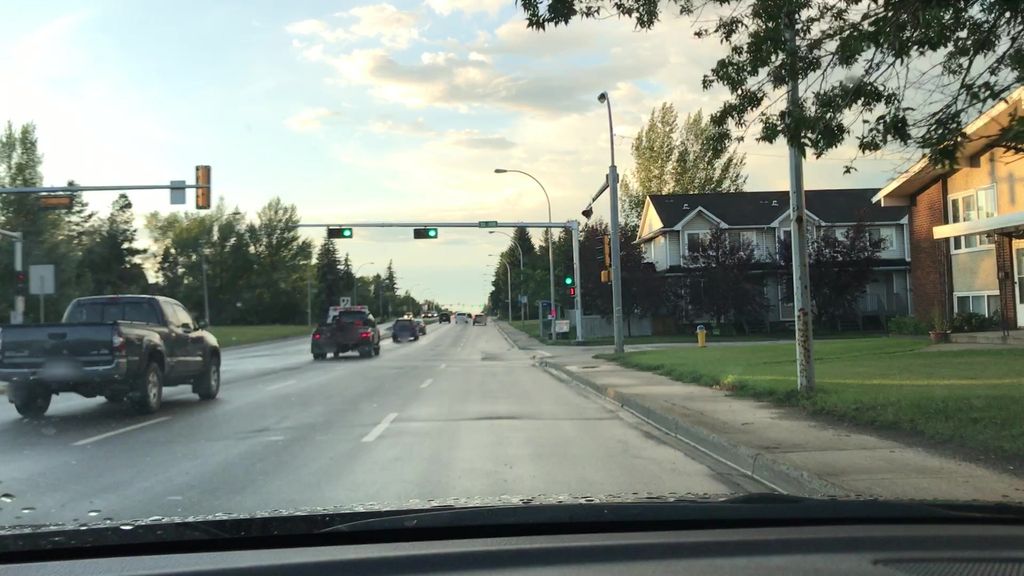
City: edmonton